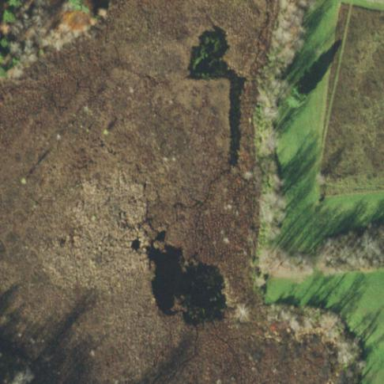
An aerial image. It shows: Wetland area.